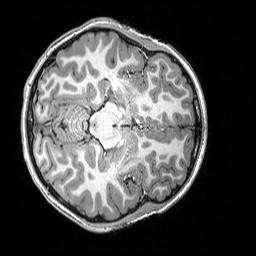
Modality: T1w
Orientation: axial